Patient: sex M, age 52
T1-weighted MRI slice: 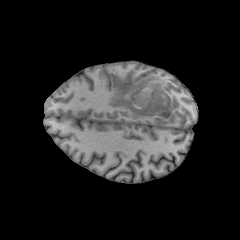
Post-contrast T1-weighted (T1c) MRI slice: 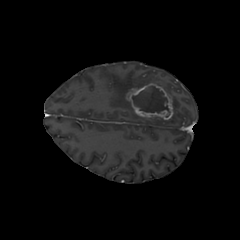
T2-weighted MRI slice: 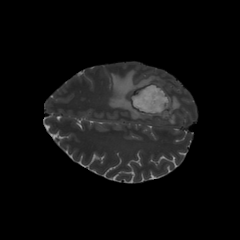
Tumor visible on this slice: yes
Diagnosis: Glioblastoma, IDH-wildtype
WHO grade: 4